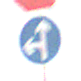
Verkehrszeichen: VorgeschriebeneFahrtrichtungGeradeausOderLinks
Zusatzzeichen oben: Stop
Umgebung: Outdoor, RoadRail
Tageszeit: SunriseSunset
Wetter: PartlyCloudy
Licht: Natural
Jahreszeit: NotSpecified
Kontrast: LowContrast